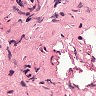
Metastatic tissue present: no